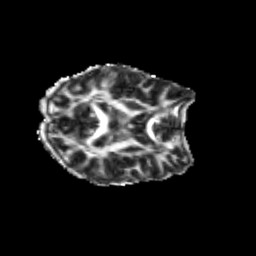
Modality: FA
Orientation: axial
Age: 23
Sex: female
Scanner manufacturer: siemens
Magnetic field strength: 3 T
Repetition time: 3.5 s
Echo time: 0.104 s